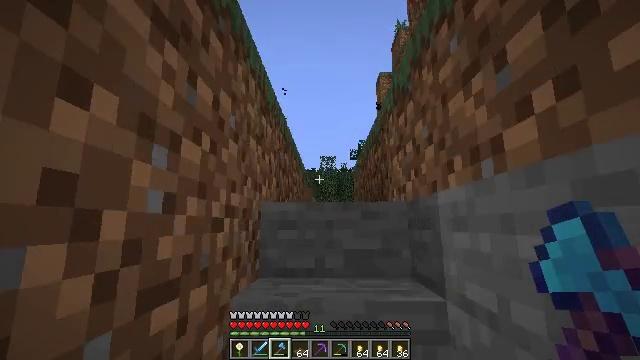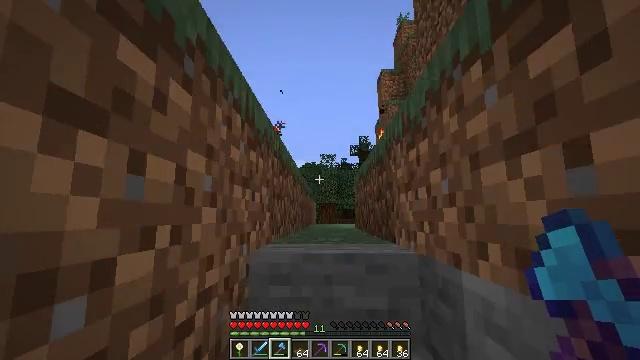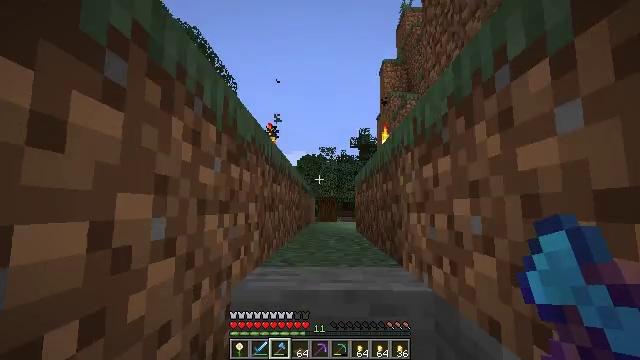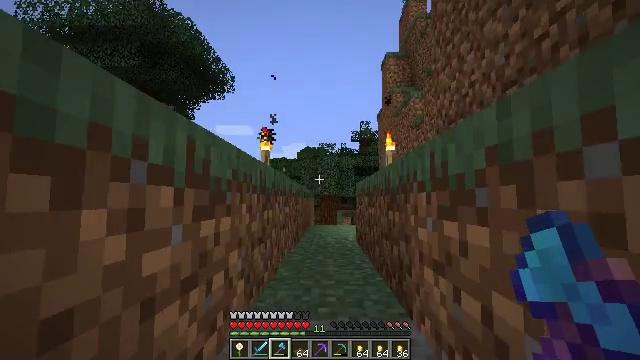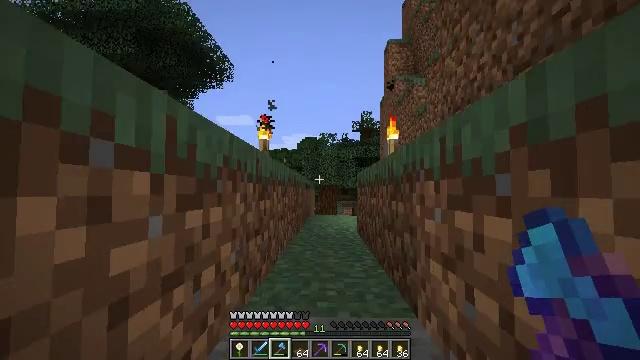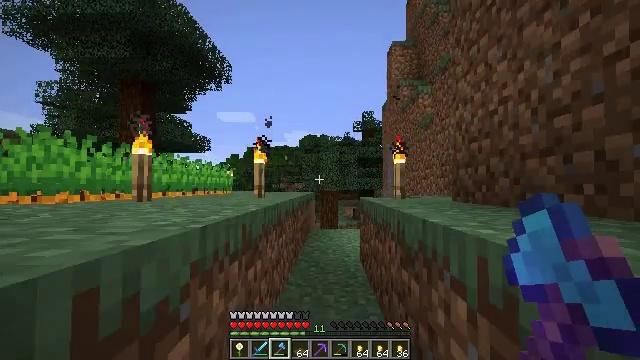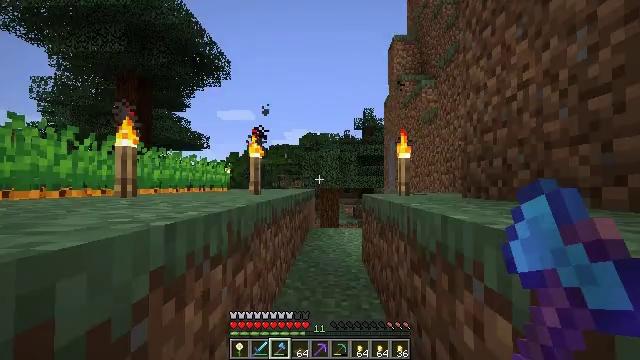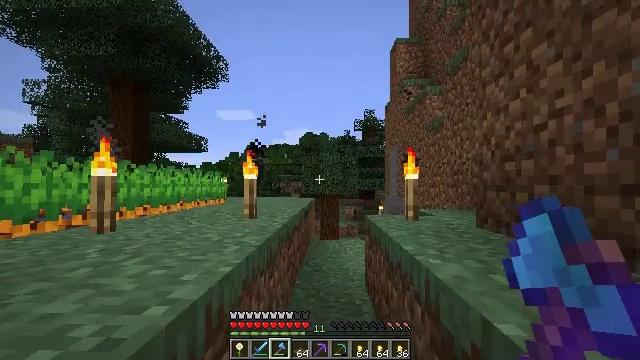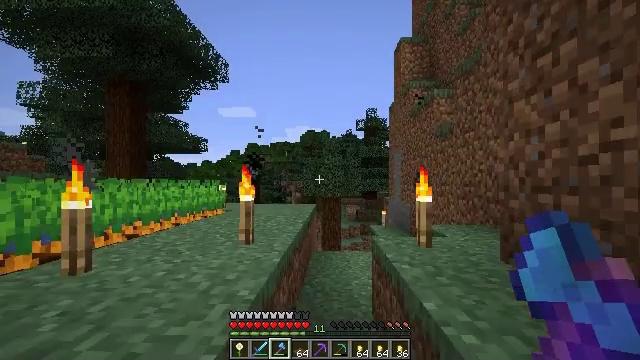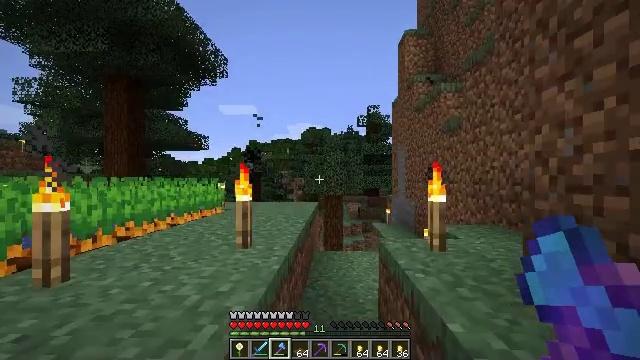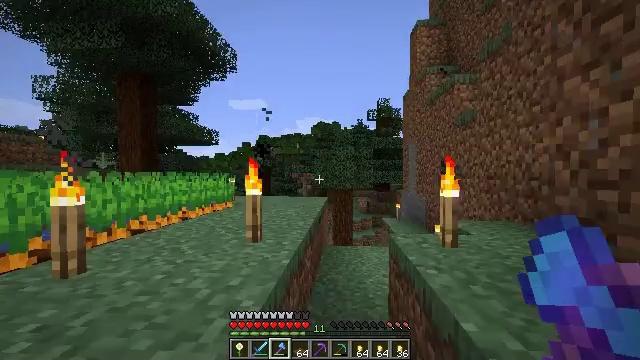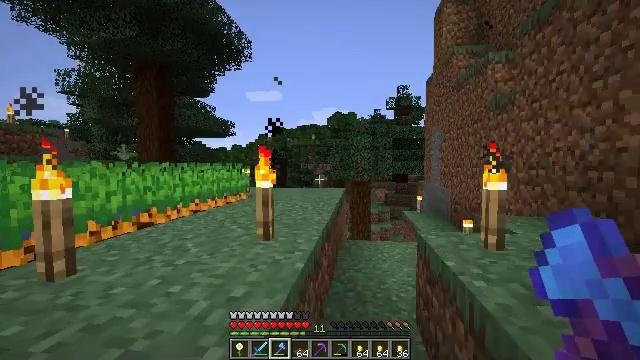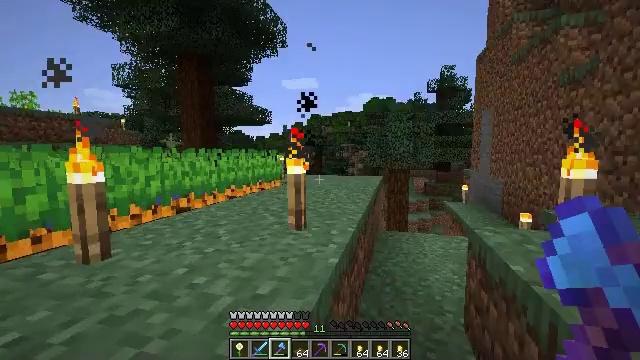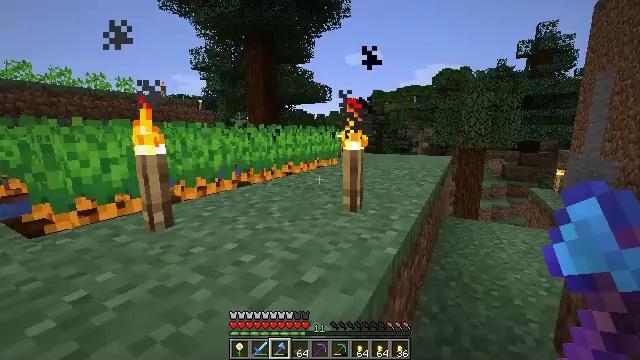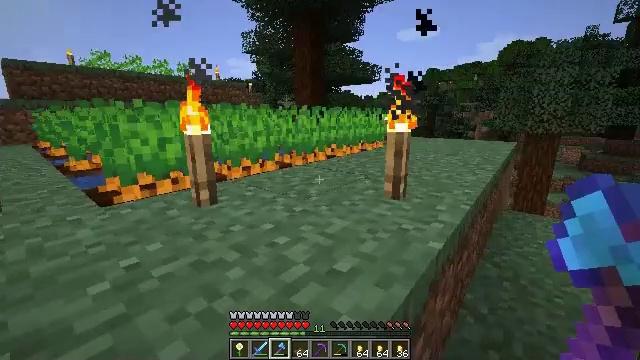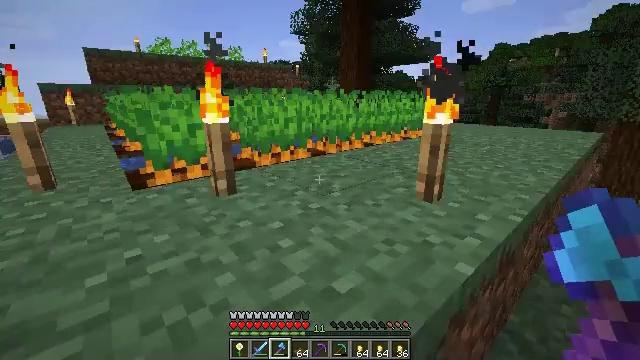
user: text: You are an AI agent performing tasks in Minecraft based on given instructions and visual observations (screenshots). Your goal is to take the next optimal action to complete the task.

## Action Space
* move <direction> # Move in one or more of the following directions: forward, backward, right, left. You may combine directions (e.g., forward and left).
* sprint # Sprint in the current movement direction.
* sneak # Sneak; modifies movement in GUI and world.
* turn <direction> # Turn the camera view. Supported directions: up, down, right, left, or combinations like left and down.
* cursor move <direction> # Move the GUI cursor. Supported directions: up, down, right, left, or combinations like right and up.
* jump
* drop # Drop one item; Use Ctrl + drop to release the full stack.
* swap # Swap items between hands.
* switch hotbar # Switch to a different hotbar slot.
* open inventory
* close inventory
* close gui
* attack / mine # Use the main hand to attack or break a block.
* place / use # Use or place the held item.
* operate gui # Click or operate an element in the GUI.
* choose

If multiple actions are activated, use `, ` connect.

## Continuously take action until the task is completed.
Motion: motion action
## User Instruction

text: Gather carrots from the field.
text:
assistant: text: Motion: move forward, sprint, turn down
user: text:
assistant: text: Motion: move forward, sprint, turn down
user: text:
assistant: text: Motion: move forward, turn down
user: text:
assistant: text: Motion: move forward, turn down
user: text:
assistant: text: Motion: move forward, sprint, turn down
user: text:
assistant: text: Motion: move forward, sprint
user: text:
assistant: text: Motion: move forward, sprint
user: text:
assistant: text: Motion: move forward, sprint
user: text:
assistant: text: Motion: move forward
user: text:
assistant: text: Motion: move forward, turn left and down
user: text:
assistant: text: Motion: move forward, turn left and down
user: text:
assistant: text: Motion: move forward, turn left and down
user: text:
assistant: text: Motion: move forward, turn left and down
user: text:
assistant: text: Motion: move forward, turn left and down
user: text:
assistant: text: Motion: move forward, turn left and down
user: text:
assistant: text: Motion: move forward, turn left and down, jump
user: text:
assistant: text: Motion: move forward, turn left and down, jump
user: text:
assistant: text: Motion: move forward, turn left and down, jump
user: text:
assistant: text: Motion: move forward, turn left and down, jump
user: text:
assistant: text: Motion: move forward, turn left and down, jump
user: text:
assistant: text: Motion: move forward, turn left
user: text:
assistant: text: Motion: move forward, turn left
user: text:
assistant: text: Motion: move forward, turn left
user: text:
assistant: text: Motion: turn left
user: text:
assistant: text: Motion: turn left and down
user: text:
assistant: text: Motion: turn down
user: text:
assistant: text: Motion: no_op
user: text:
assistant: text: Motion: no_op
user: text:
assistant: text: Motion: turn right
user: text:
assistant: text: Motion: no_op